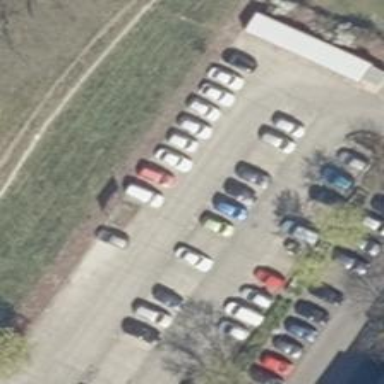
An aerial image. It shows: Street-side parking area.